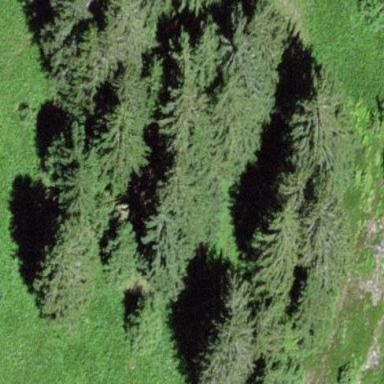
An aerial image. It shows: Forest area.